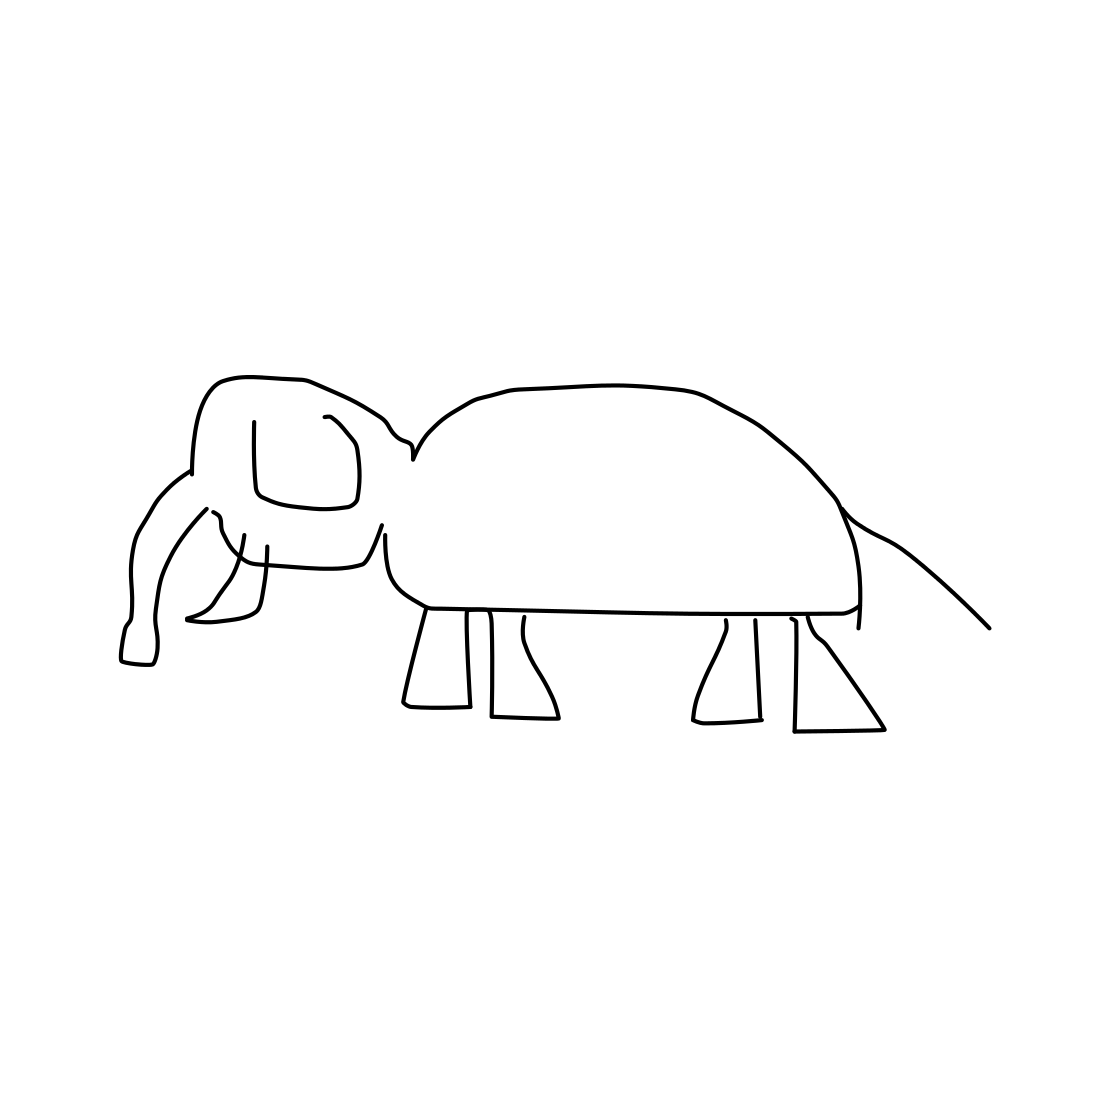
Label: elephant